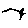
Label: bird